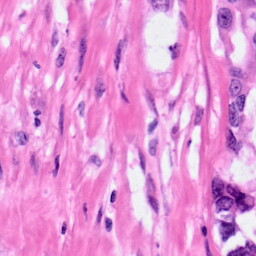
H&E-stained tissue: Pancreatic